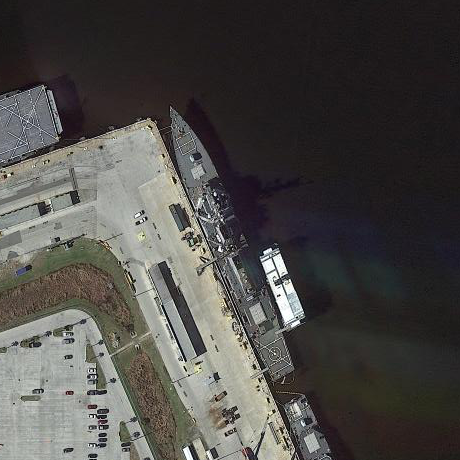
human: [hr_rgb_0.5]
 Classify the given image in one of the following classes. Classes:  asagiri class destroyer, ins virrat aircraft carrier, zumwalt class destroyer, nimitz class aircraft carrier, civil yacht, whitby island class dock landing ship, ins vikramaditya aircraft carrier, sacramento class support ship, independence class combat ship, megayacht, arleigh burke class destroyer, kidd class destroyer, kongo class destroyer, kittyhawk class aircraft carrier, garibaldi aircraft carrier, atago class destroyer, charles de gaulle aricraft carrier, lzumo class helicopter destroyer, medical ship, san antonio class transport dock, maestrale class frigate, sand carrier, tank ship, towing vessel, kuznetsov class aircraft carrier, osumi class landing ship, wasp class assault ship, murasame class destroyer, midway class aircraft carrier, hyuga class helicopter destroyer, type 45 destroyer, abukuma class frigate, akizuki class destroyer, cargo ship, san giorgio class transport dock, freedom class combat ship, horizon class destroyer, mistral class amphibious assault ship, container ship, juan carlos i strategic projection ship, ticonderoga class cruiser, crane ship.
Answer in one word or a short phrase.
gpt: Arleigh Burke class destroyer